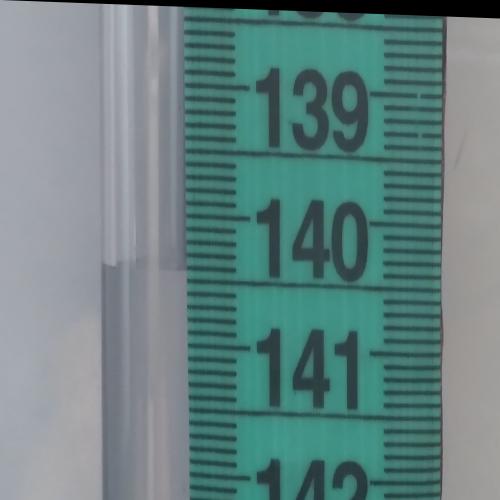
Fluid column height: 140.4 cm